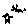
Label: star